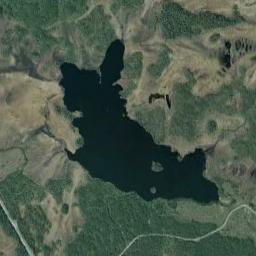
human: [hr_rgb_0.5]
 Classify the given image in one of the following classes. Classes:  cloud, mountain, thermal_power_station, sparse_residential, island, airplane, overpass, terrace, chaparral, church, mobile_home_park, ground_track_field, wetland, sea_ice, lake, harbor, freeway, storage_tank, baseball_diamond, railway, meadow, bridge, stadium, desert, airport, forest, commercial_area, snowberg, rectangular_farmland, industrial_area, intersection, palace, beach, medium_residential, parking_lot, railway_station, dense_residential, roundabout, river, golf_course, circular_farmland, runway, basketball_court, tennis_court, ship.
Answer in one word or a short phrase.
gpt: lake